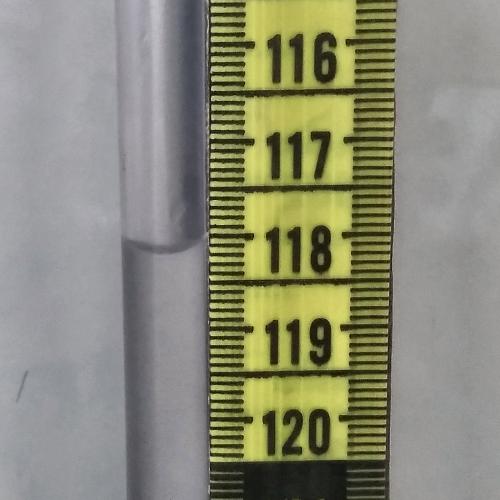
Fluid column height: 118.1 cm